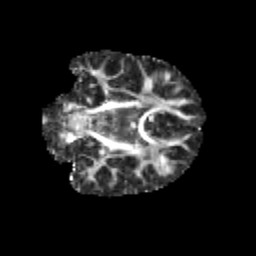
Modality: FA
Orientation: coronal
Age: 9
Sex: male
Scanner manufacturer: siemens
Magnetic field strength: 3 T
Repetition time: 3.8 s
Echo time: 0.07 s